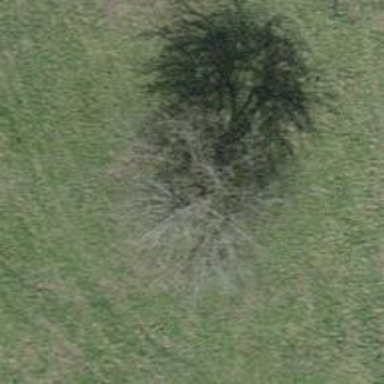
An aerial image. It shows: Urban tree adds touch of nature to the surroundings.